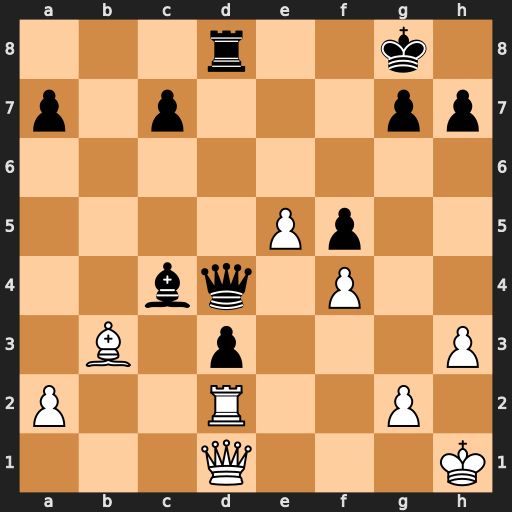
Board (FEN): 3r2k1/p1p3pp/8/4Pp2/2bq1P2/1B1p3P/P2R2P1/3Q3K
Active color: w
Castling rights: -
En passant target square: -
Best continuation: Rxd3 Qxd3 Qxd3 Rxd3 Bxc4+ Kf8 Bxd3